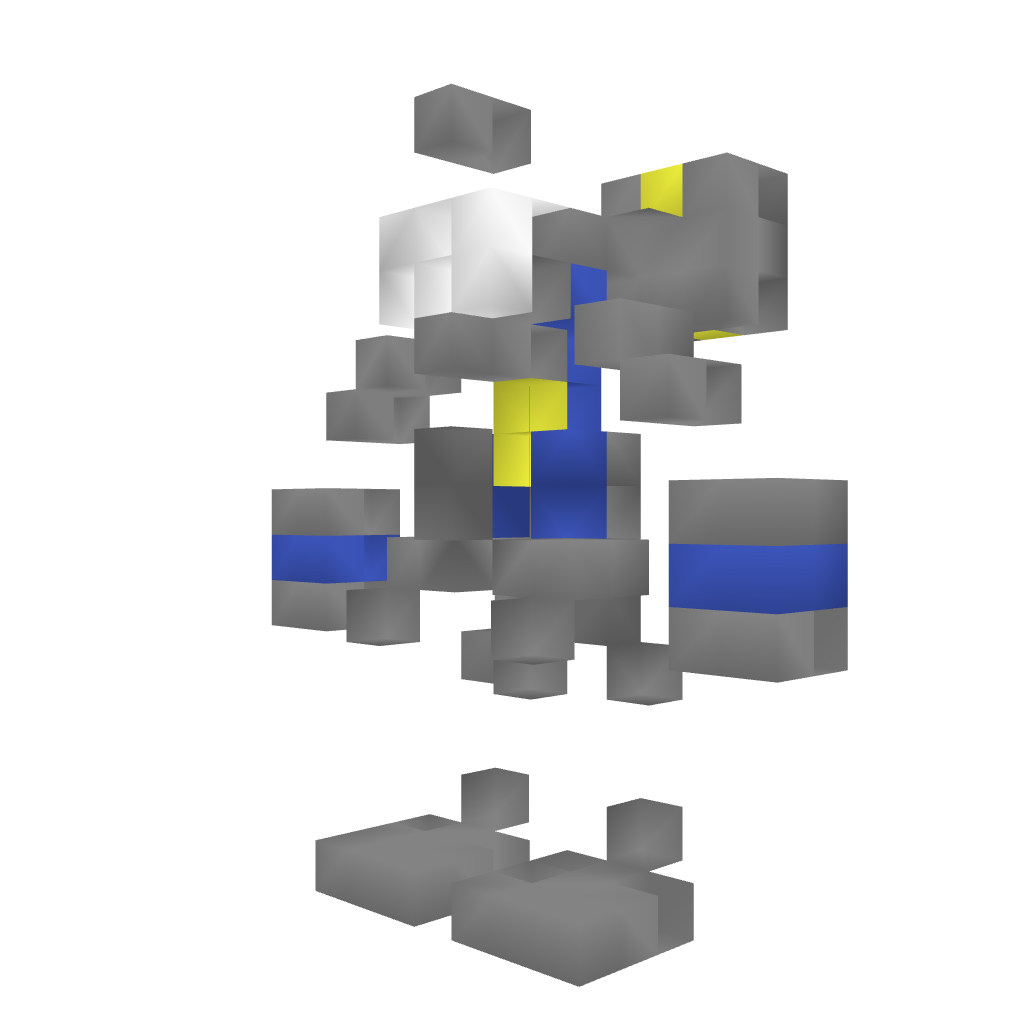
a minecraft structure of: Mech_1 bad low quality